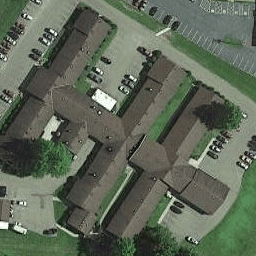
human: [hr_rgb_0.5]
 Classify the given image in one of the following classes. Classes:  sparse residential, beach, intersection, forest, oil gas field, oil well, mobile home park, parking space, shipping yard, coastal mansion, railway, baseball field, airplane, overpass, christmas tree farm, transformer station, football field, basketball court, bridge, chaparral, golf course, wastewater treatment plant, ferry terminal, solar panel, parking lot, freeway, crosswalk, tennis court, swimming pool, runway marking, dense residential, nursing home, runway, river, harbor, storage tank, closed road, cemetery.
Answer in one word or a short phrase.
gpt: nursing home